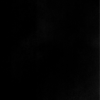
Label: dusty